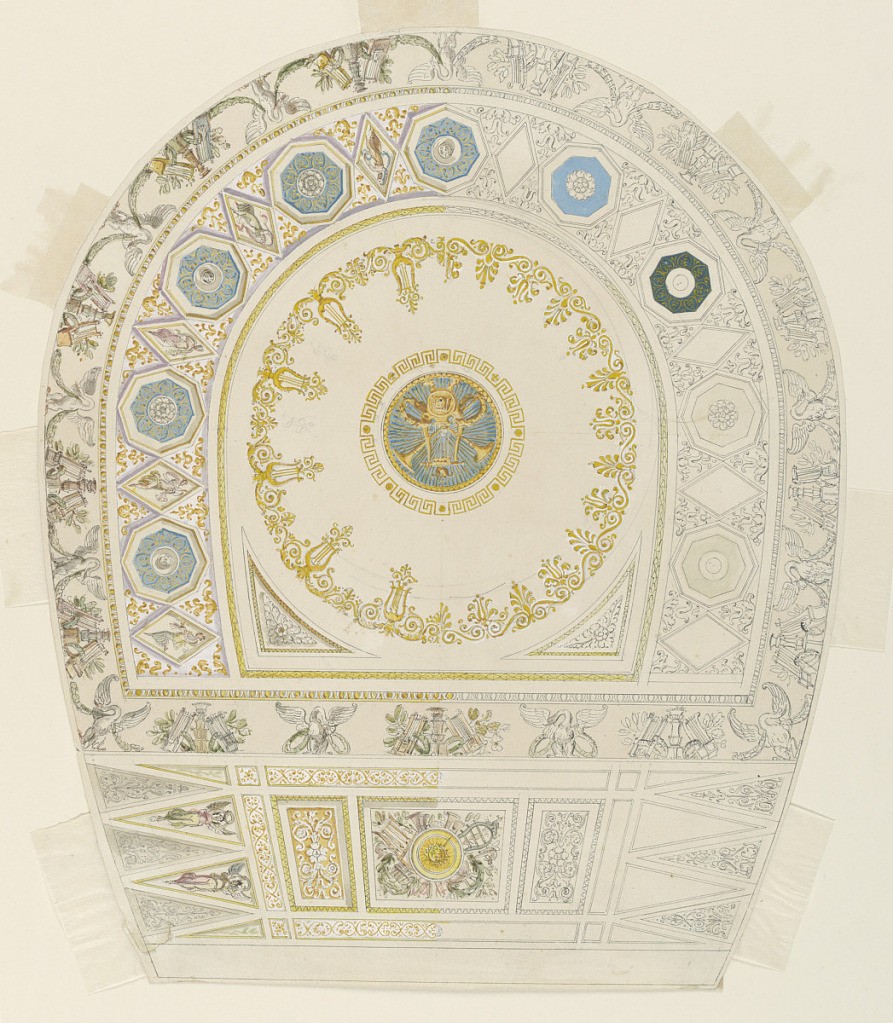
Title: Design for Theater Ceiling
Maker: Giuseppe Borsato, Italian, 1770 - 1840
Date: ca. 1820
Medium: Pen and black ink, brush and watercolor, gouache, graphite on paper
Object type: Drawing
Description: Vertical format. Form of a horseshoe, similar to 1940-21-22. The central panel has the same shape. In the center is a circular medallion with a standing lyre with two hanging laurel wreaths in front of two crossed trumpets and rays. It is surrounded by a circle formed by a Greek motif and farther away by another, for which two alternative suggestions are made: a cresting border with alternating blossoms and palmettes, and lyres connected by scrolls; two dancers, slightly skteched with pencil, are seemingly remnants of an earlier idea. Below are two triangles. This panel is framed by a band in the shape of a horseshoe; octagons alternate in it with lozenges. In the latter are figures of dancing girls. A moulding frames the central panel with the band. Outside is a corresponding frieze with, alternating: a swan supporting a garland or, at the base, two wreaths, and a standing trophy consisting of a candelabrum, two harps, branches, two wreaths. The part near the stage is divided into many oblongs and triangles. The details at the right side are not entirely executed.